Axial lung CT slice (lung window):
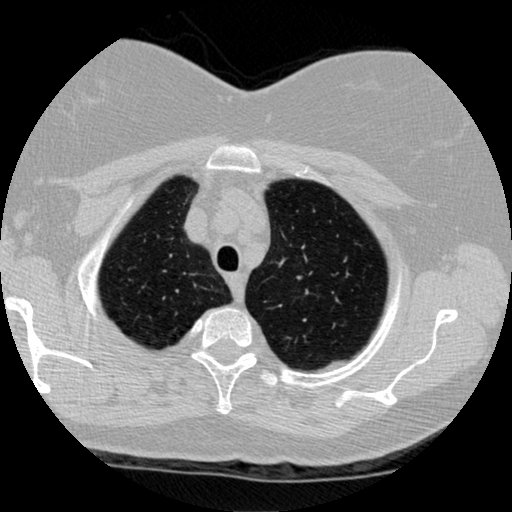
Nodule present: no